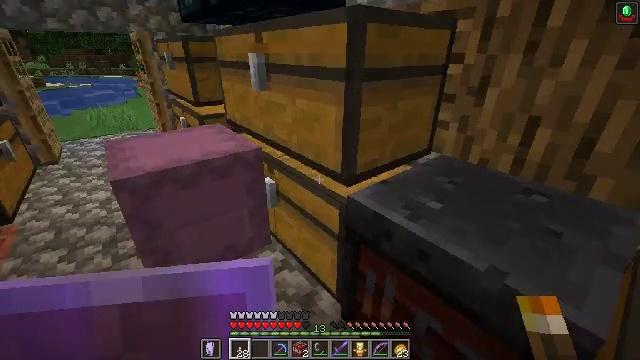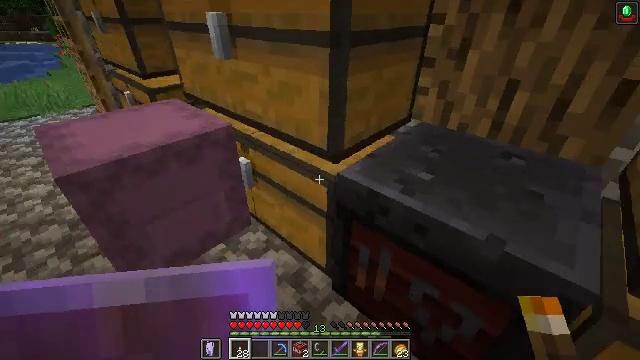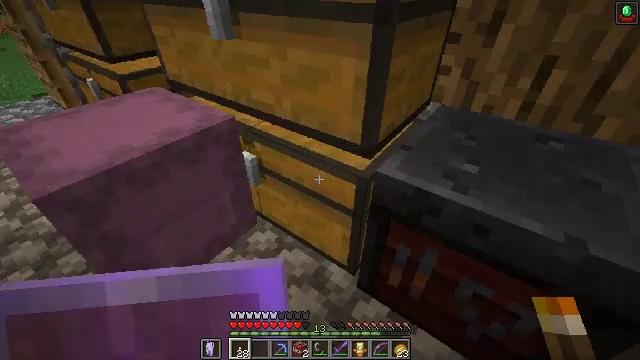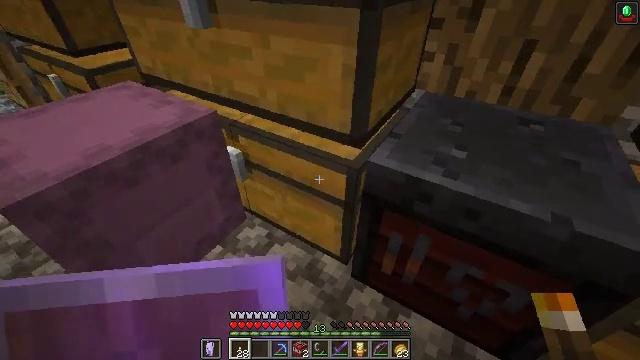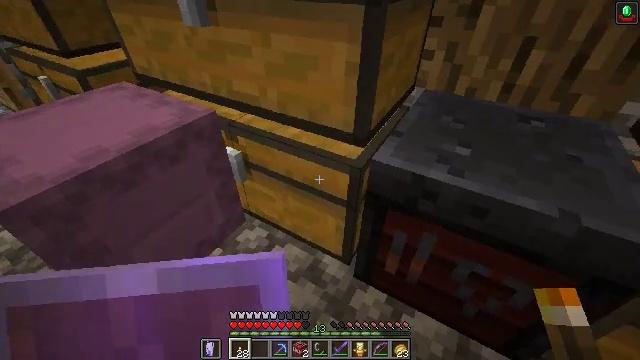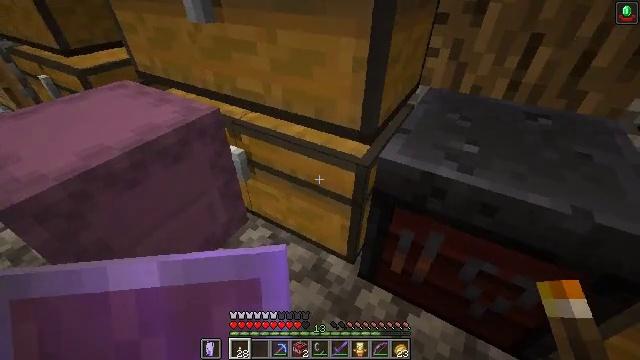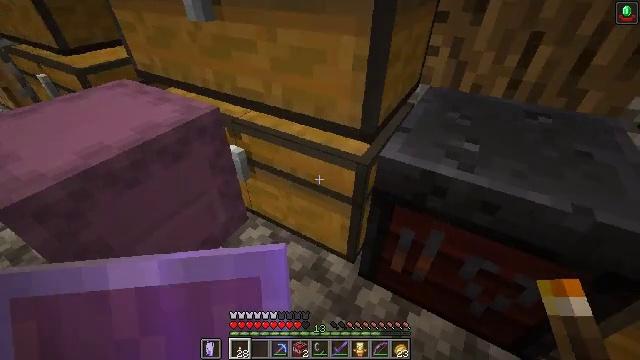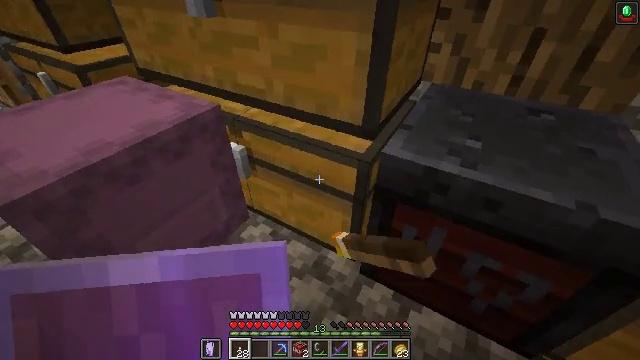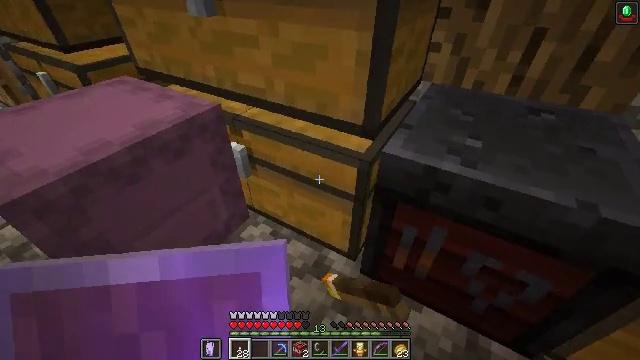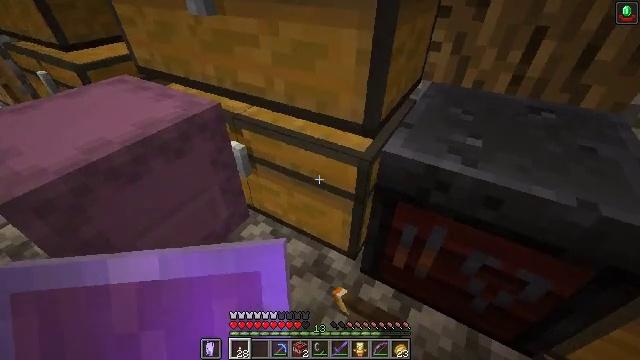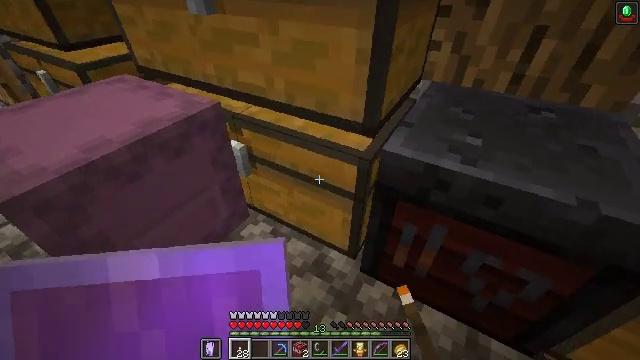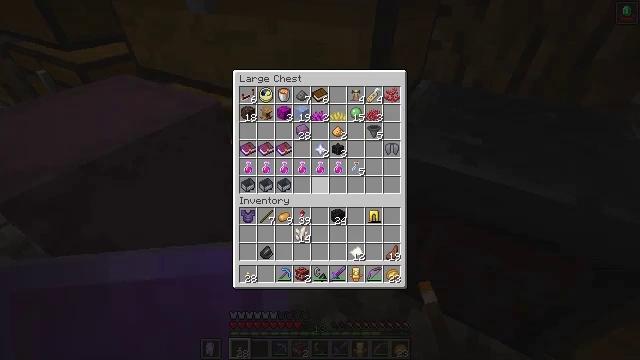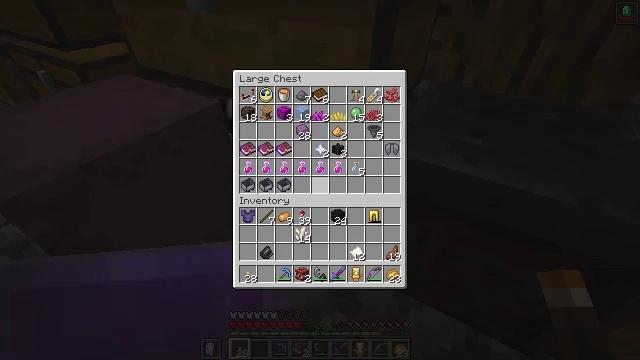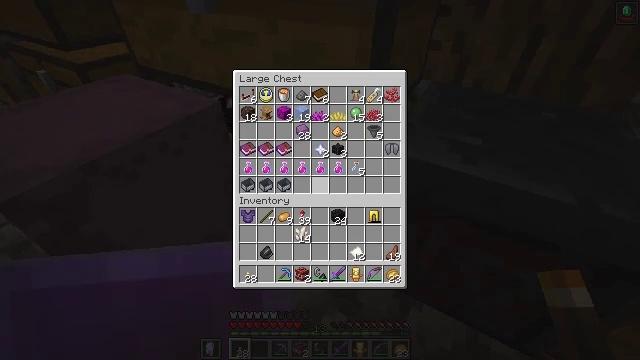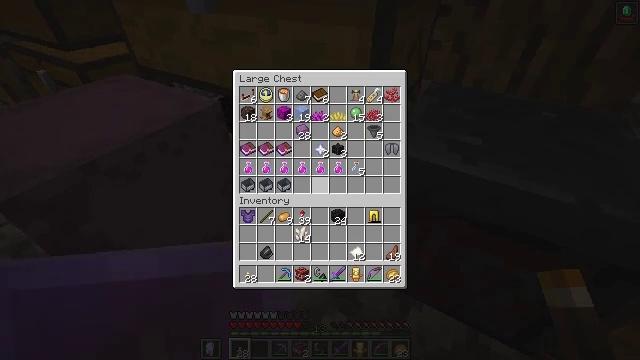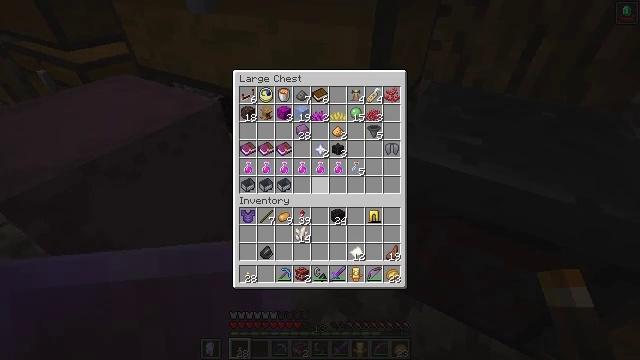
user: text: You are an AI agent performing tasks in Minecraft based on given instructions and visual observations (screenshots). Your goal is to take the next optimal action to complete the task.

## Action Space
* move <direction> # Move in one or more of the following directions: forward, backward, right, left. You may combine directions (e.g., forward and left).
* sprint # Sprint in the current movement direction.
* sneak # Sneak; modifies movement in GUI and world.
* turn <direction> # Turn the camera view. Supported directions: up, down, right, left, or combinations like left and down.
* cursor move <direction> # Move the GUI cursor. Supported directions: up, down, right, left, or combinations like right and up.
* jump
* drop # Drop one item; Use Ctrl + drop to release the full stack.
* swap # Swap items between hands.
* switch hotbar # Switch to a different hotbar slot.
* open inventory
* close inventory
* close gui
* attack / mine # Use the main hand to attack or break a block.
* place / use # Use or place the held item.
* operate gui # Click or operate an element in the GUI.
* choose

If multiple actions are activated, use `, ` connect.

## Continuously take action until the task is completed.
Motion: motion action
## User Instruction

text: Use ancient debris in the furnace to create netherite scrap.
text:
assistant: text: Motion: move forward and move left, turn right and down
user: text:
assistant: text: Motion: turn right and down
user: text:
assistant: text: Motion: turn right and down
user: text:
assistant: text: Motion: turn right
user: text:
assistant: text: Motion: no_op
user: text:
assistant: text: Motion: use / place
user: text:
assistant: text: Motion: use / place
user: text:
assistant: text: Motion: use / place
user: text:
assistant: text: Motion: no_op
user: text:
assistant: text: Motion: no_op
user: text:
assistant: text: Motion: open gui
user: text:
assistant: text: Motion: no_op
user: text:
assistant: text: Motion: no_op
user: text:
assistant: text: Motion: no_op
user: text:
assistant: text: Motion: no_op
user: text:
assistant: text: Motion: no_op
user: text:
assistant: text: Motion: no_op
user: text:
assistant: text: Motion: no_op
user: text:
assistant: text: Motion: no_op
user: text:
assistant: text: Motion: no_op
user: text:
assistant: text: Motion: no_op
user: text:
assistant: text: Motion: no_op
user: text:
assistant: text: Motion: no_op
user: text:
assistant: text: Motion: no_op
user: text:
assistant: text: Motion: no_op
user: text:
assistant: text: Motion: no_op
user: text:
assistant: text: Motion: no_op
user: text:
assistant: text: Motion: no_op
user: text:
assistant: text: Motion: no_op
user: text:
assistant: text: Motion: no_op